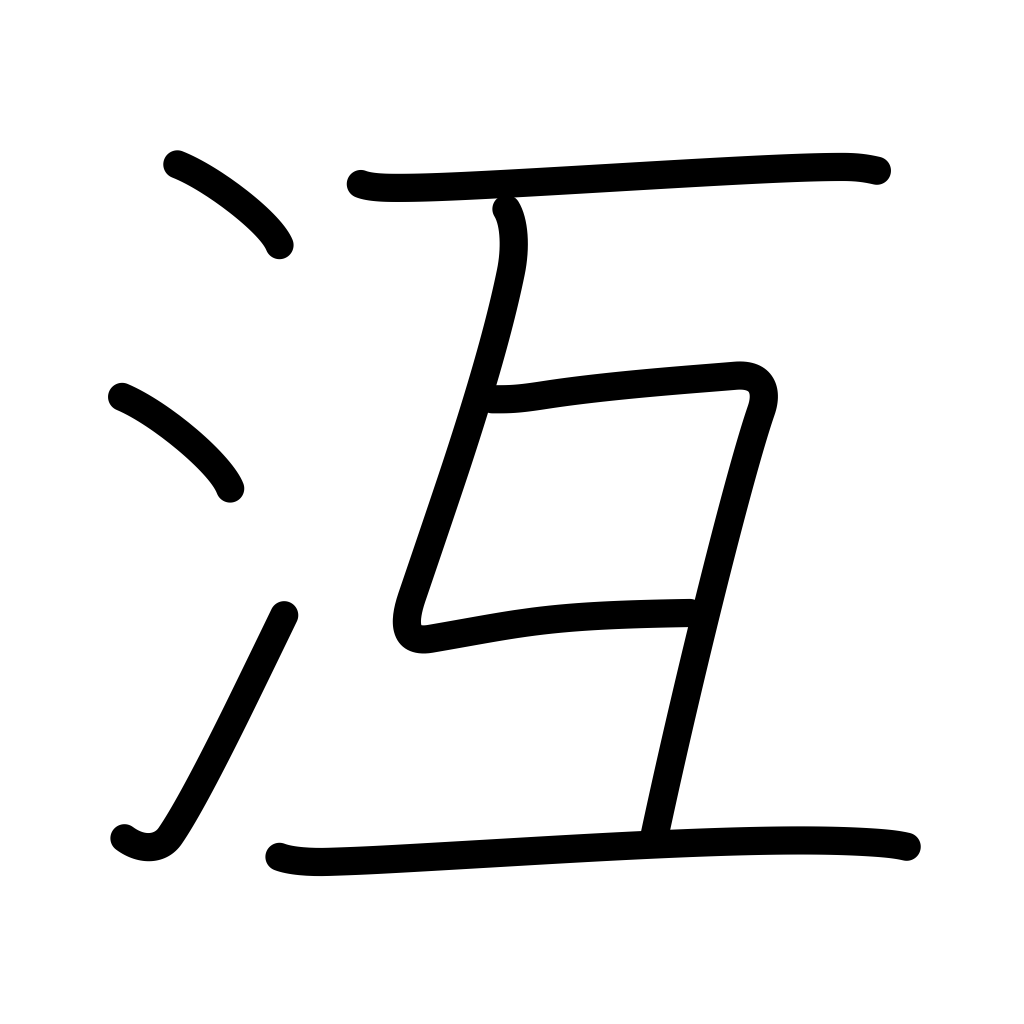
Meaning: close up, freeze over, congeal